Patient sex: F
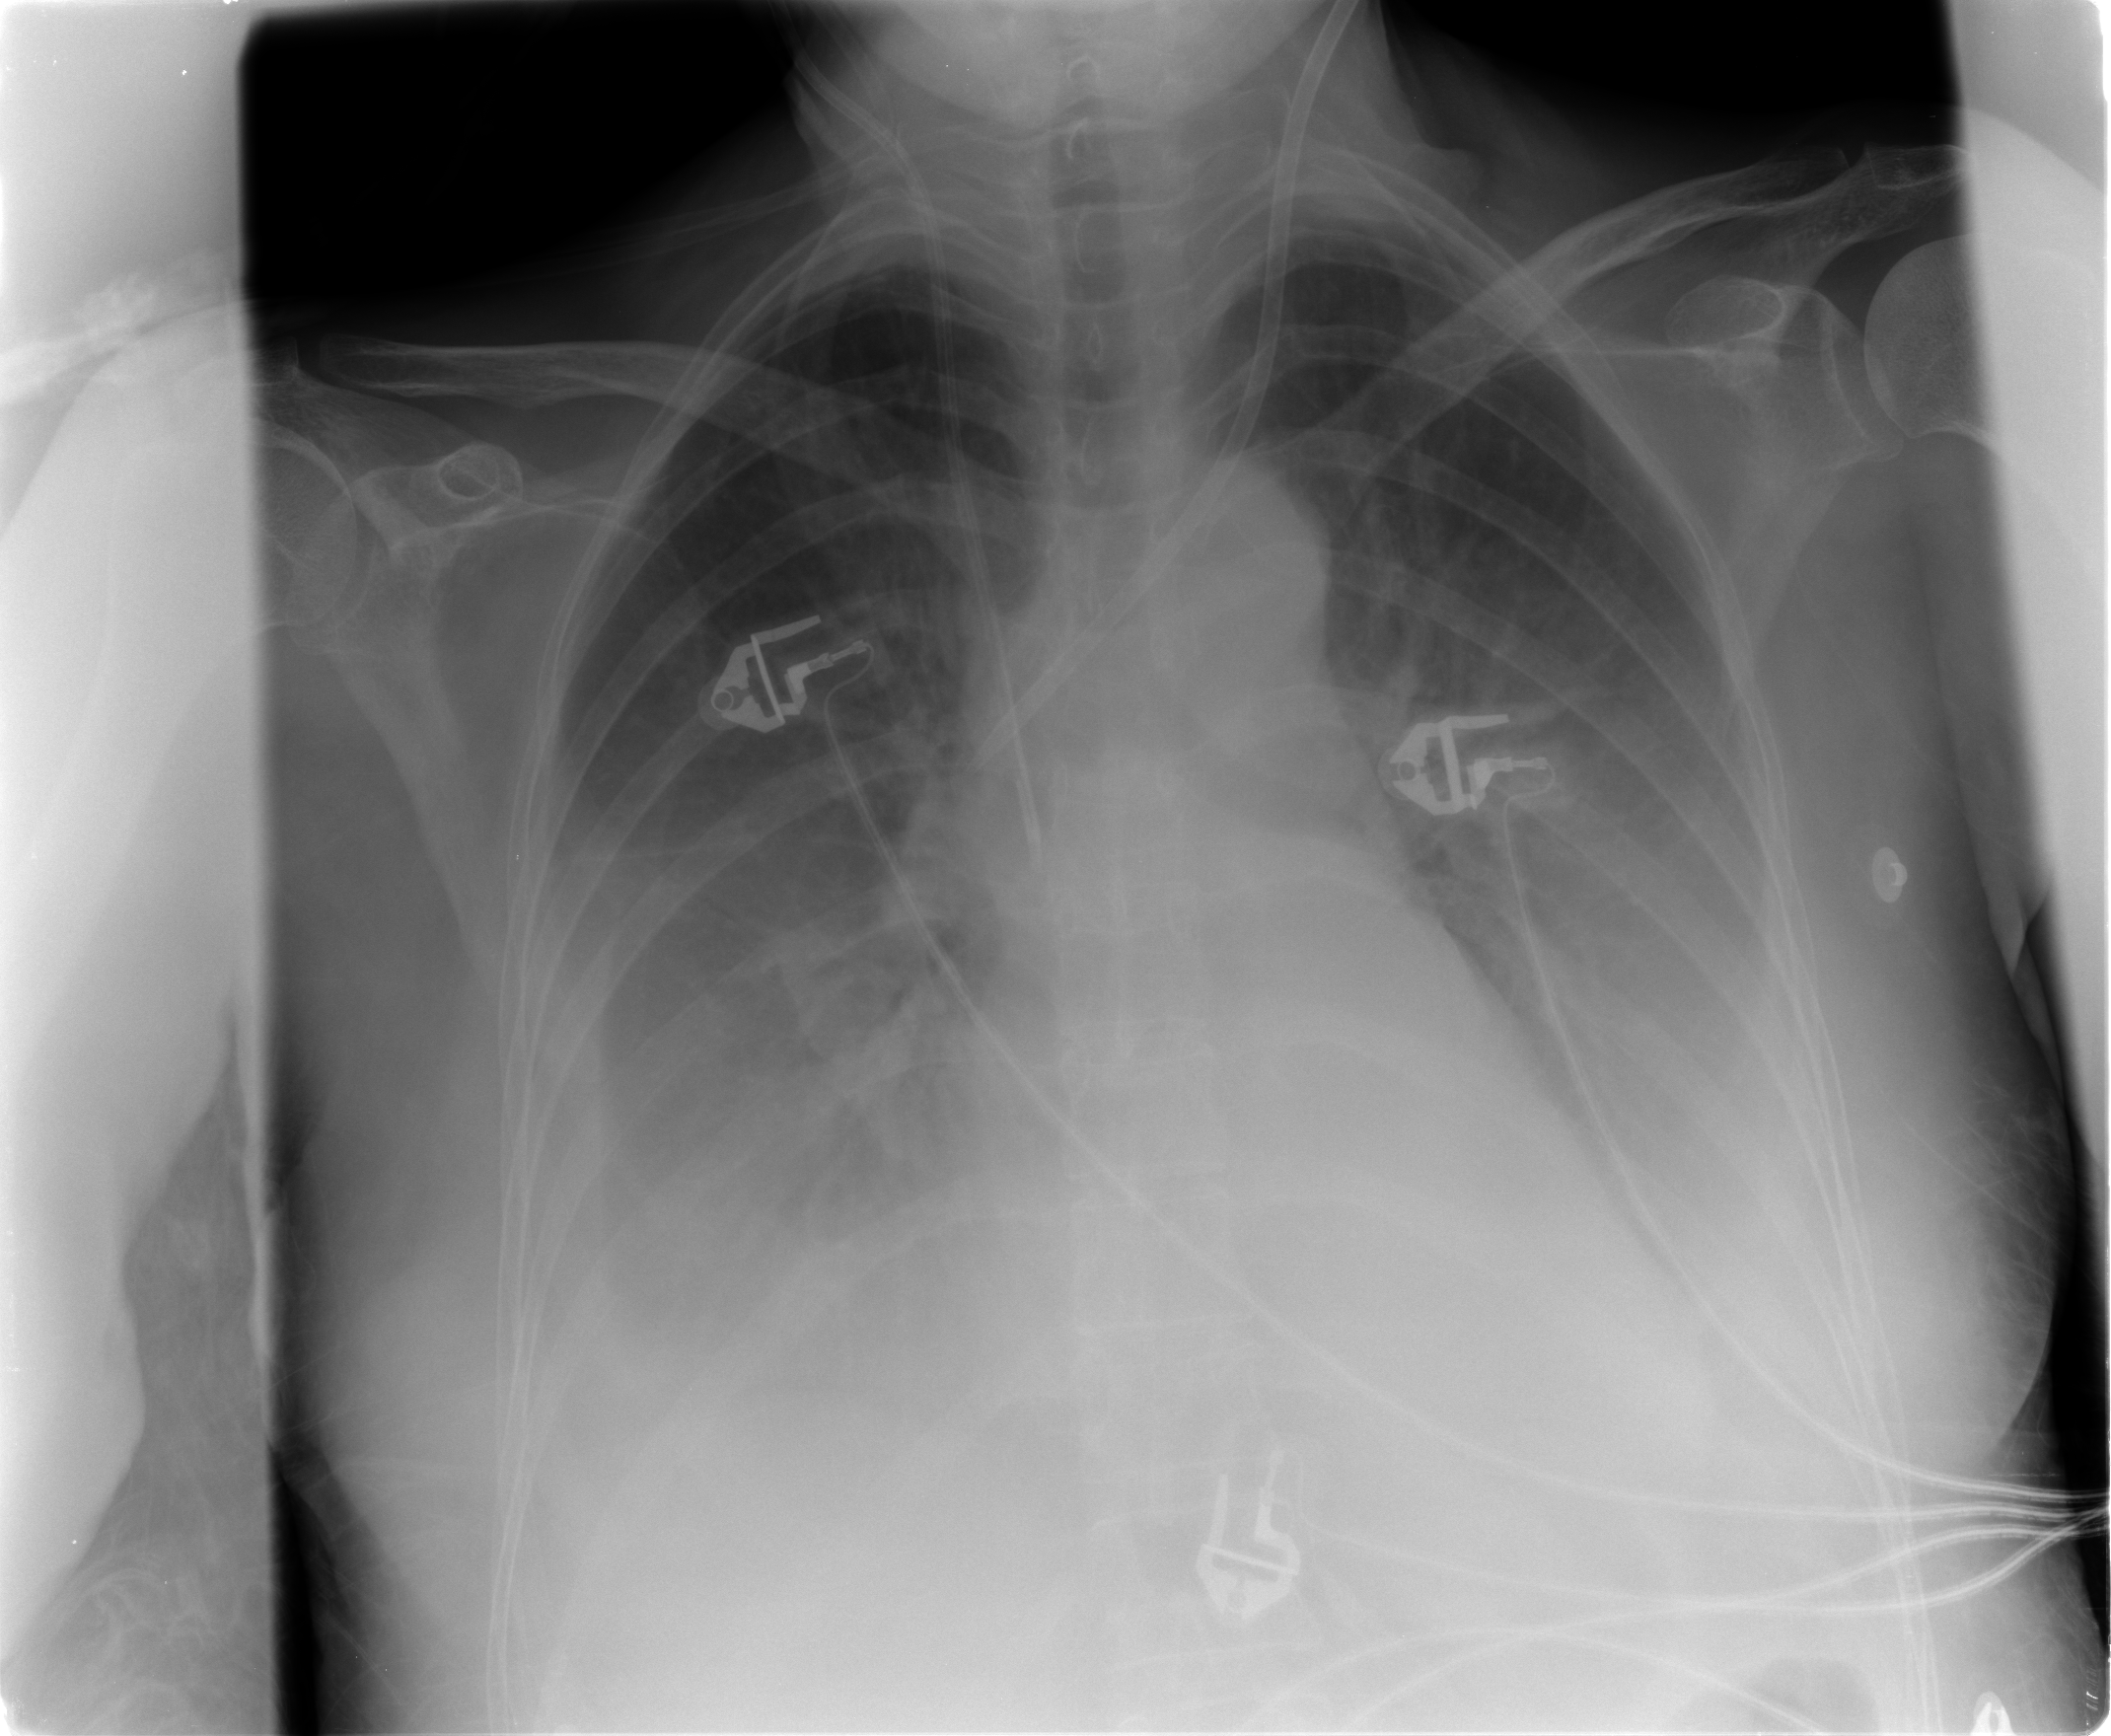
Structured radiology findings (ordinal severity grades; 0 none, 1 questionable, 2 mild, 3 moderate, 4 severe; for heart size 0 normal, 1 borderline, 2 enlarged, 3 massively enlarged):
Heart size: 0
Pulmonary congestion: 0
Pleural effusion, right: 3
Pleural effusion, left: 3
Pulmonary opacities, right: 1
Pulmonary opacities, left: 1
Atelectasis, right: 2
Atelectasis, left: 2